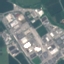
Land use / land cover: Industrial